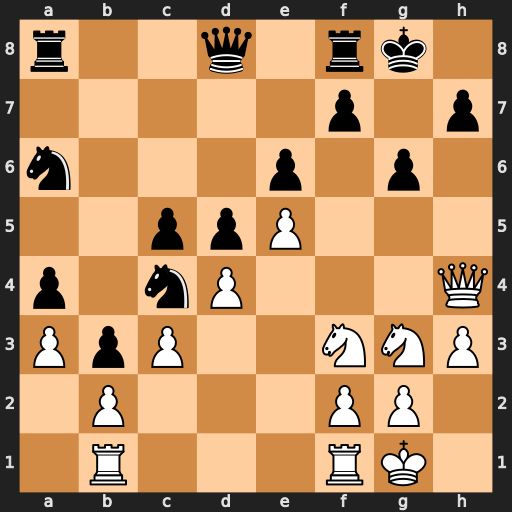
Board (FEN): r2q1rk1/5p1p/n3p1p1/2ppP3/p1nP3Q/PpP2NNP/1P3PP1/1R3RK1
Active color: w
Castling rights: -
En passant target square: -
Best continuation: Ng5 Qxg5 Qxg5